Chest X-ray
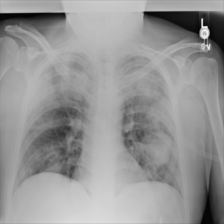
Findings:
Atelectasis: negative
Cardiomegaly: negative
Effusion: negative
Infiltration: positive
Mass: negative
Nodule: positive
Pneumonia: negative
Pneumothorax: negative
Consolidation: negative
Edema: negative
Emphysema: negative
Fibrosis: negative
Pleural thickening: negative
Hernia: negative